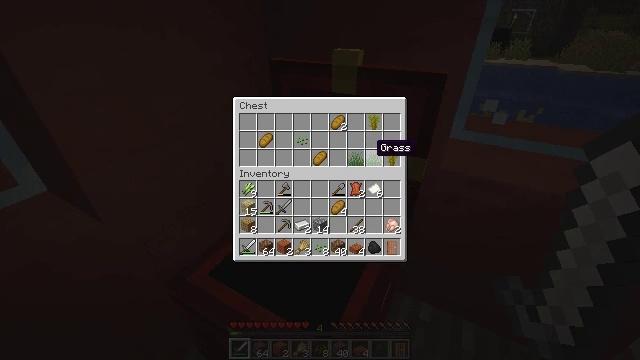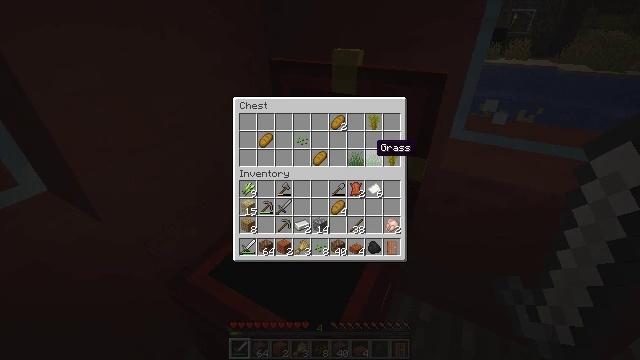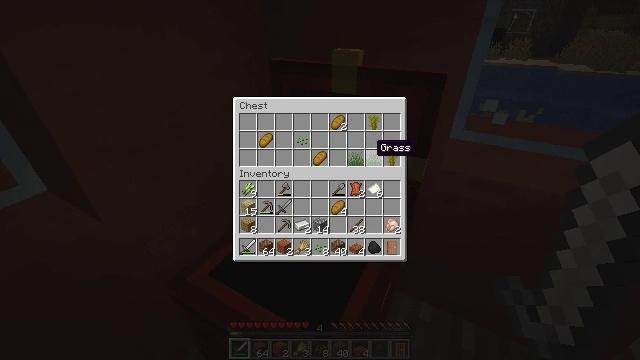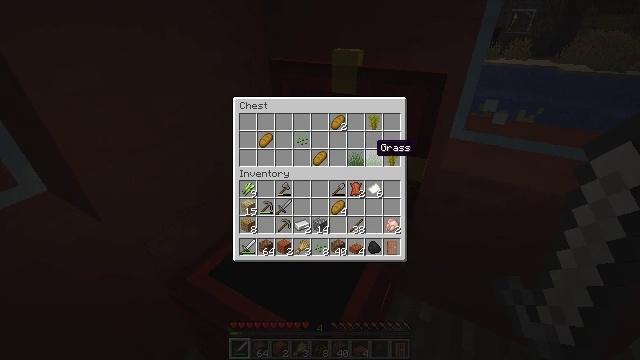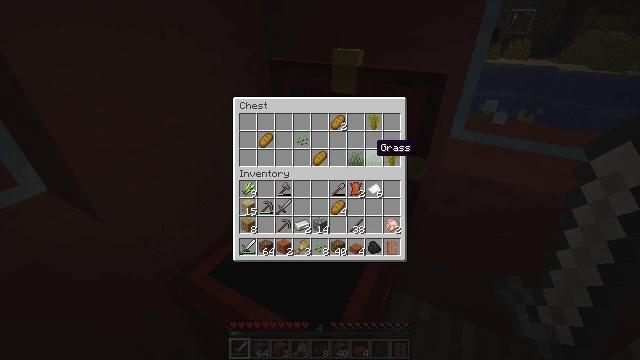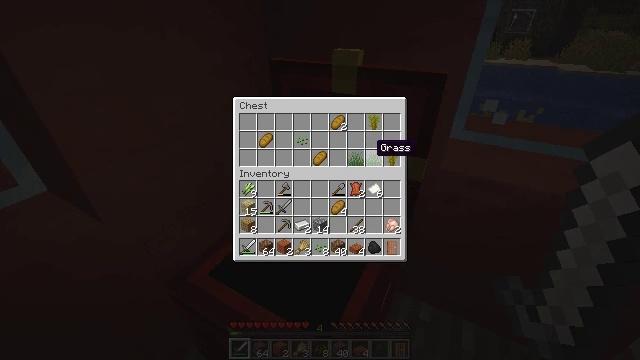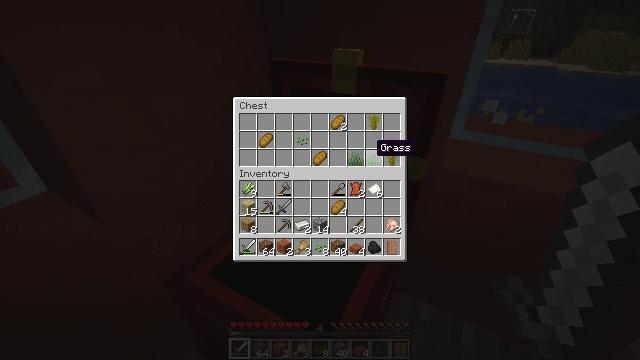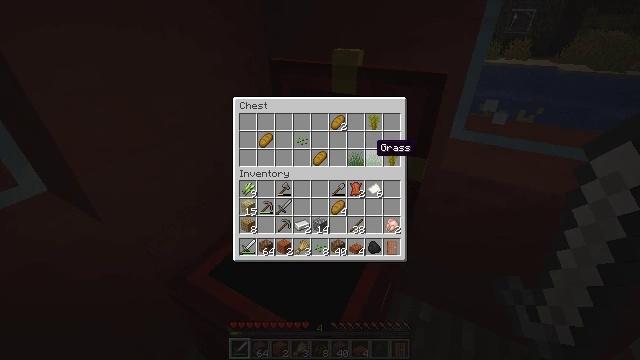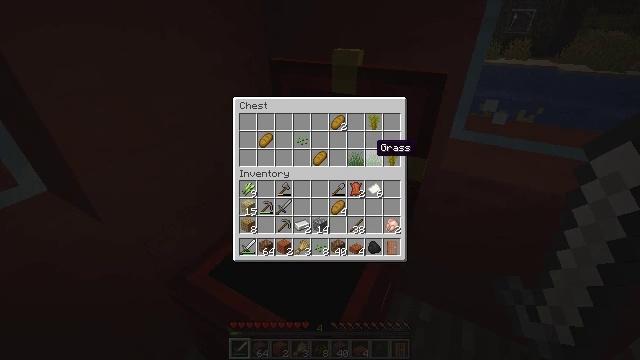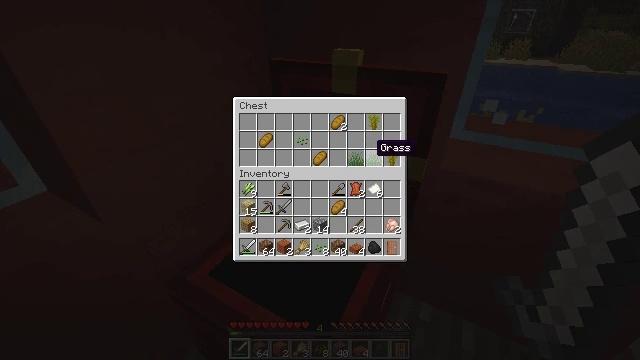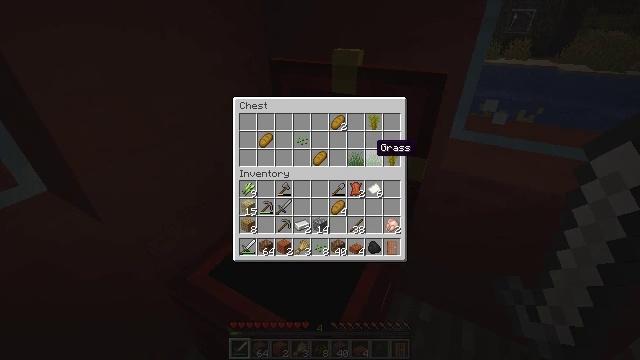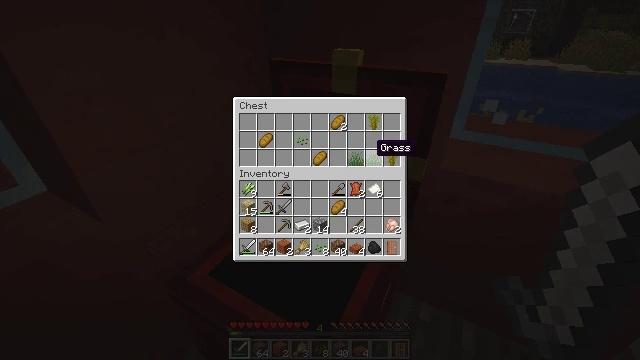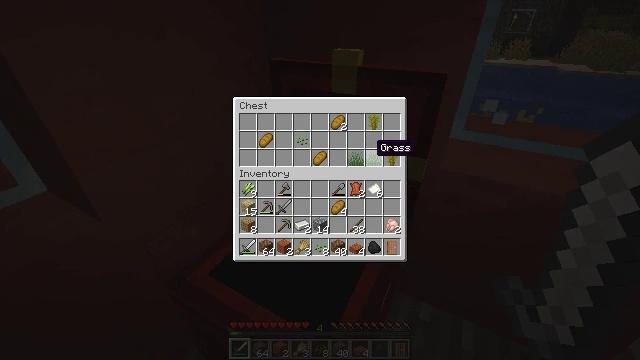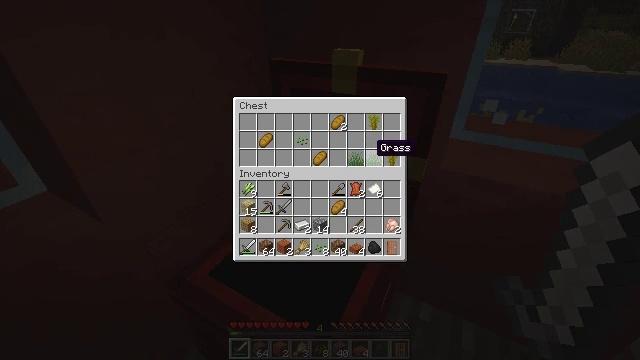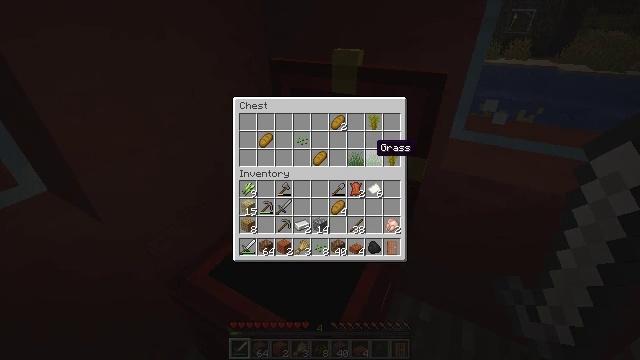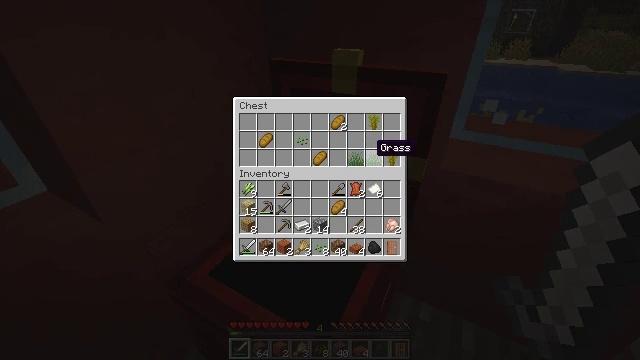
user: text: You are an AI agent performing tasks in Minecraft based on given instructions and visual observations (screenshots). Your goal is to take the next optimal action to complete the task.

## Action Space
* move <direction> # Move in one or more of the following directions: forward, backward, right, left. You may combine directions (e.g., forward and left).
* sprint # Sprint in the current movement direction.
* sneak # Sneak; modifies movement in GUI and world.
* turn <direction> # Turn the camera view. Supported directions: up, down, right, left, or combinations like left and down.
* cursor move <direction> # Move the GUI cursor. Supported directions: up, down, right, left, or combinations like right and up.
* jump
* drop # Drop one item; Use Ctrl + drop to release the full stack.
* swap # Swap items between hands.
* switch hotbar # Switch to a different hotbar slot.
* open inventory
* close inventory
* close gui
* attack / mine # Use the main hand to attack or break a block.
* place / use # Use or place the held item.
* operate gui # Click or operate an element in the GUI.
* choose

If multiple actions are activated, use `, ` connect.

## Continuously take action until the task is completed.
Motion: motion action
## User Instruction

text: Dig up some sand.
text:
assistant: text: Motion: no_op
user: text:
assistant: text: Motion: no_op
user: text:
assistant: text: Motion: no_op
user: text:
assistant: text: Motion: no_op
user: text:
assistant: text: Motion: no_op
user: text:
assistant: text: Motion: no_op
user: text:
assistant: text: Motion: no_op
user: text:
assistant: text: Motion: no_op
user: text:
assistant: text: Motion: no_op
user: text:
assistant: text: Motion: no_op
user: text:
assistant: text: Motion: no_op
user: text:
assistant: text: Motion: no_op
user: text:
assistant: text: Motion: no_op
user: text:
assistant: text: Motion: no_op
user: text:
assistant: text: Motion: no_op
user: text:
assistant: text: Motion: no_op
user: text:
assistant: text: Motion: no_op
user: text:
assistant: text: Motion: no_op
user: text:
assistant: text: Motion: no_op
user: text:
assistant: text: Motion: no_op
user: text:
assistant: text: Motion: no_op
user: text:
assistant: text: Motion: no_op
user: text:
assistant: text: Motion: no_op
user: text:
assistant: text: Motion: no_op
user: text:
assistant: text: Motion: no_op
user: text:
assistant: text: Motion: no_op
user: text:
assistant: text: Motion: close gui
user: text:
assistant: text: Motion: open inventory
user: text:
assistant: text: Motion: open inventory
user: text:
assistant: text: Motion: no_op